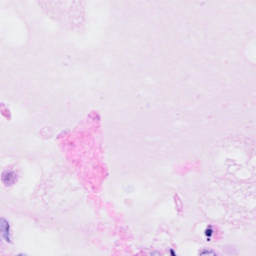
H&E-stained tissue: Breast